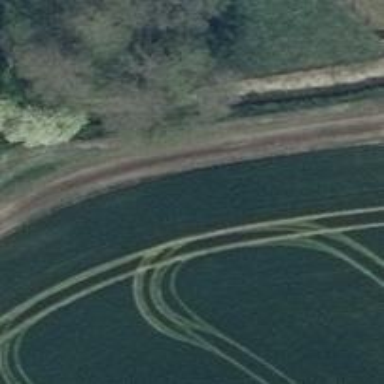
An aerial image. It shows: Grassy track with grade5 tracktype.